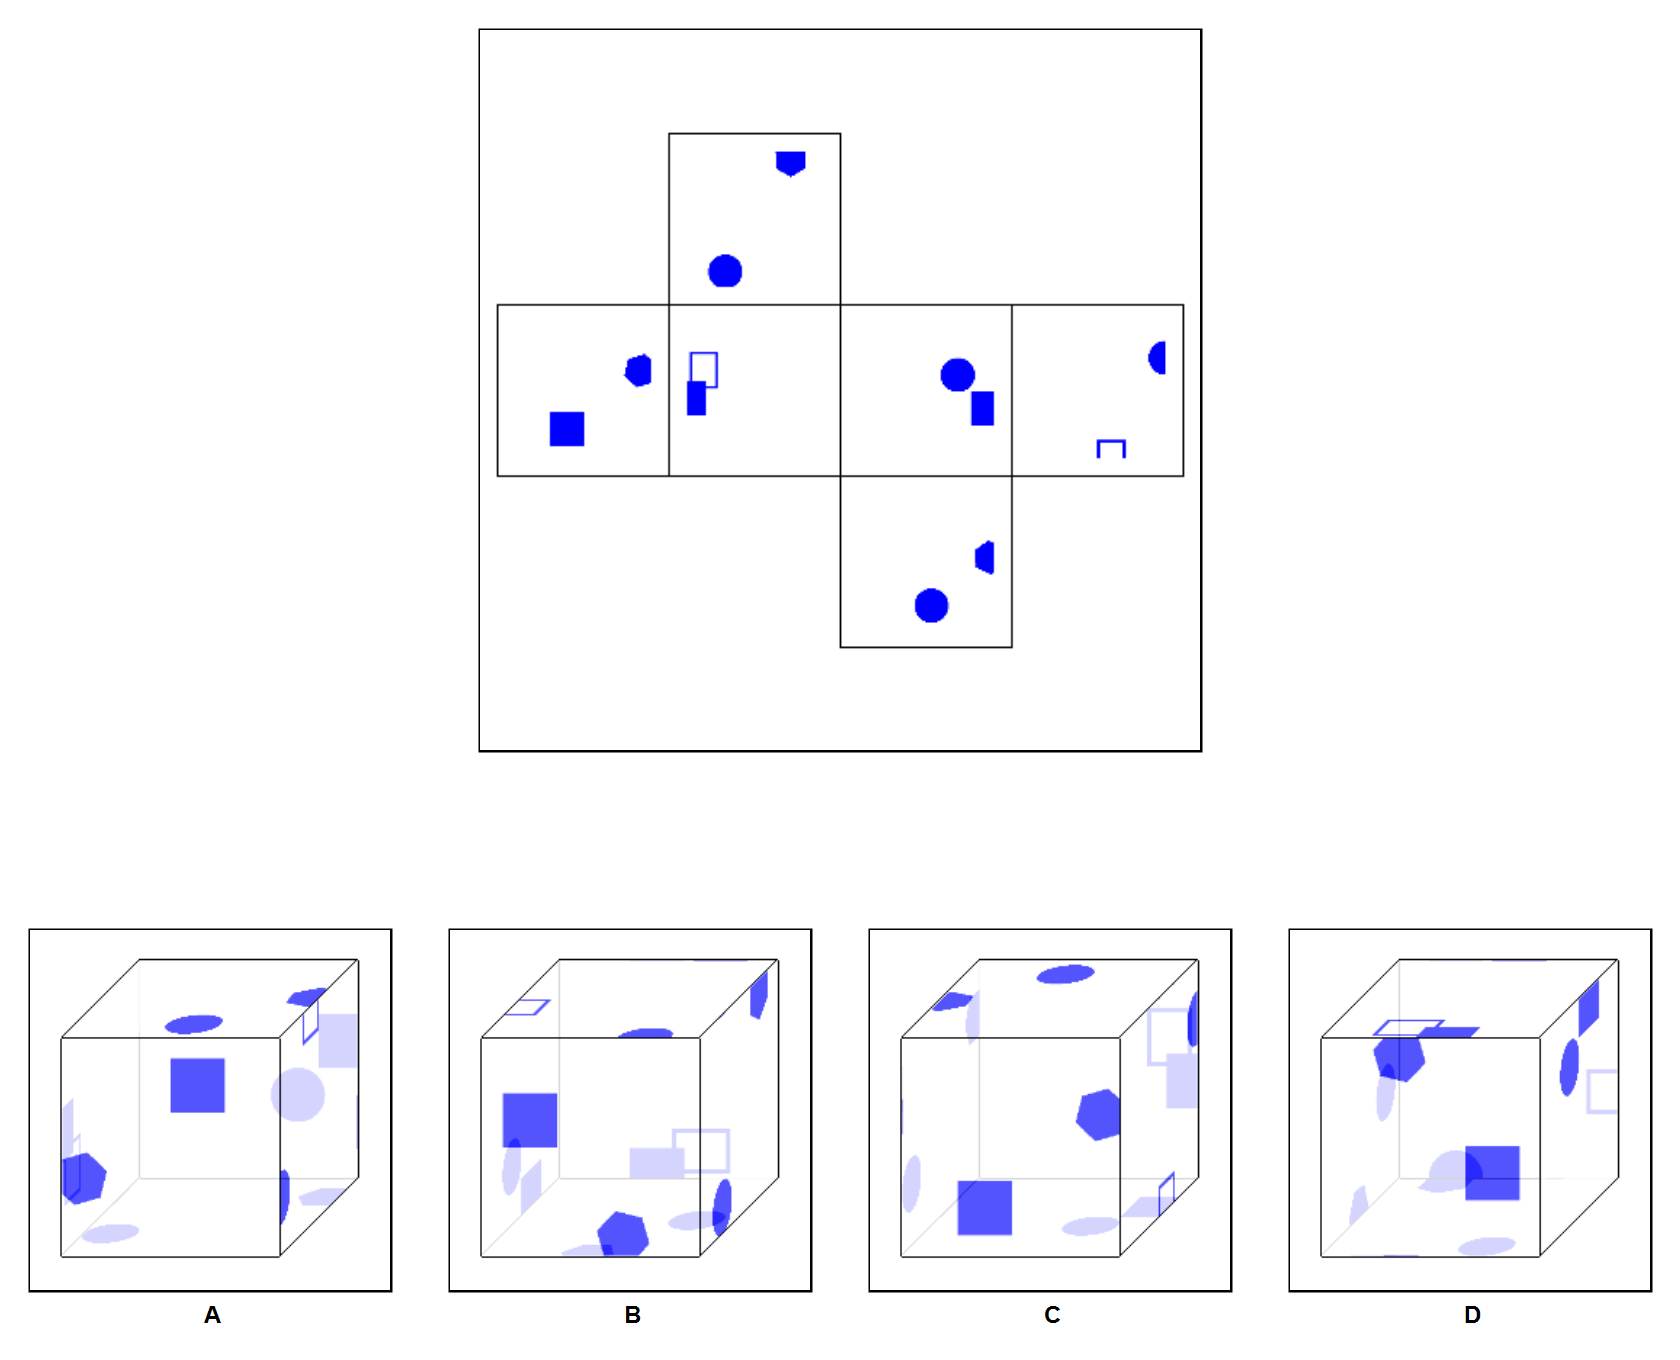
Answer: A